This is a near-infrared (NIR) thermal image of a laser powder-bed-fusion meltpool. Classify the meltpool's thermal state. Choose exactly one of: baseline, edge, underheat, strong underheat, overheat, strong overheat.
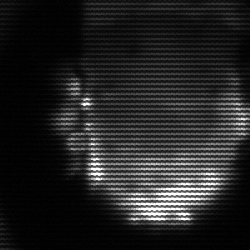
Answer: baseline